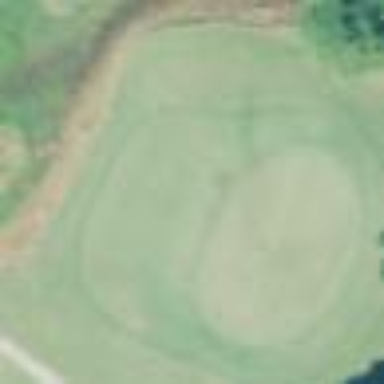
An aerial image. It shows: Rough grassy area used for golf.